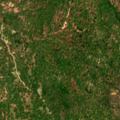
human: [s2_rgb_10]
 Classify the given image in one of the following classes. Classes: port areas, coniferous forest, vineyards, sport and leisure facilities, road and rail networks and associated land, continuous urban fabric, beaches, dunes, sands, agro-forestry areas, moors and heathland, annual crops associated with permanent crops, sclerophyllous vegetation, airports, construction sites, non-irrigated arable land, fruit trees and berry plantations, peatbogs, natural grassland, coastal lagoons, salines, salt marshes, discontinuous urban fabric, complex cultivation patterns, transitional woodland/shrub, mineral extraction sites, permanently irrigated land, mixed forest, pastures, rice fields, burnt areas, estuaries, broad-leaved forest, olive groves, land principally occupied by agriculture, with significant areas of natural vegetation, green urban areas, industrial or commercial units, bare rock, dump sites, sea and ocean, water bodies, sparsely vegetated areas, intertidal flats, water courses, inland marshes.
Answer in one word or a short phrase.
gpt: continuous urban fabric